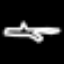
Label: airplane